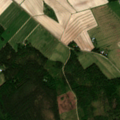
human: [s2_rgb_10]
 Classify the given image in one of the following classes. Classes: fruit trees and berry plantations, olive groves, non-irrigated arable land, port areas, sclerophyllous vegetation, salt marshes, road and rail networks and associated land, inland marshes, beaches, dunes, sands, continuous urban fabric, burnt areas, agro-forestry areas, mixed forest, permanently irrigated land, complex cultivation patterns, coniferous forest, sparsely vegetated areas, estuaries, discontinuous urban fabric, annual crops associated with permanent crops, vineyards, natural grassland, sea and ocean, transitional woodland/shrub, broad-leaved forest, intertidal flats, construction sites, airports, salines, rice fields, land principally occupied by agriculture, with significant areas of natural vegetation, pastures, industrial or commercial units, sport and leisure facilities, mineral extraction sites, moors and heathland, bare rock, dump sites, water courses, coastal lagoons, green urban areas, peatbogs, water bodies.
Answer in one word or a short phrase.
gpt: non-irrigated arable land, land principally occupied by agriculture, with significant areas of natural vegetation, coniferous forest, mixed forest